Question: I am new to swift 3 and now I've got an error that I couldnt find the answer for...
I want to make a table view in my custom design and the part taht I wanted to register my xib file.
'''
// ViewController.swift
// Flash Chat
import UIKit
import Firebase
class ChatViewController: UIViewController , UITableViewDelegate , UITableViewDataSource {
@IBOutlet var heightConstraint: NSLayoutConstraint!
@IBOutlet var sendButton: UIButton!
@IBOutlet var messageTextfield: UITextField!
@IBOutlet var messageTableView: UITableView!
override func viewDidLoad() {
super.viewDidLoad()
messageTableView.delegate = self
messageTableView.dataSource = self
messageTableView.register(UINib(nibName : "MessageCell" , Bundle : nil), forCellReuseIdentifier: "customMessageCell")
}
func tableView(_ tableView: UITableView, cellForRowAt indexPath: IndexPath) -> UITableViewCell {
let cell = tableView.dequeueReusableCell(withIdentifier: "customMessageCell", for: indexPath) as! CustomMessageCell
let messageArray = ["First Message", "Second Message", "Third Message"]
cell.messageBody.text = messageArray[indexPath.row]
return cell
}
func tableView(_ tableView: UITableView, numberOfRowsInSection section: Int) -> Int {
return 3
}
@IBAction func sendPressed(_ sender: AnyObject) {
}
@IBAction func logOutPressed(_ sender: AnyObject) {
do {
try FIRAuth.auth()?.signOut()
} catch {
print(error)
}
guard (navigationController?.popToRootViewController(animated: true)) != nil
else {
print("ther is no view controller")
return
}
}
}
'''

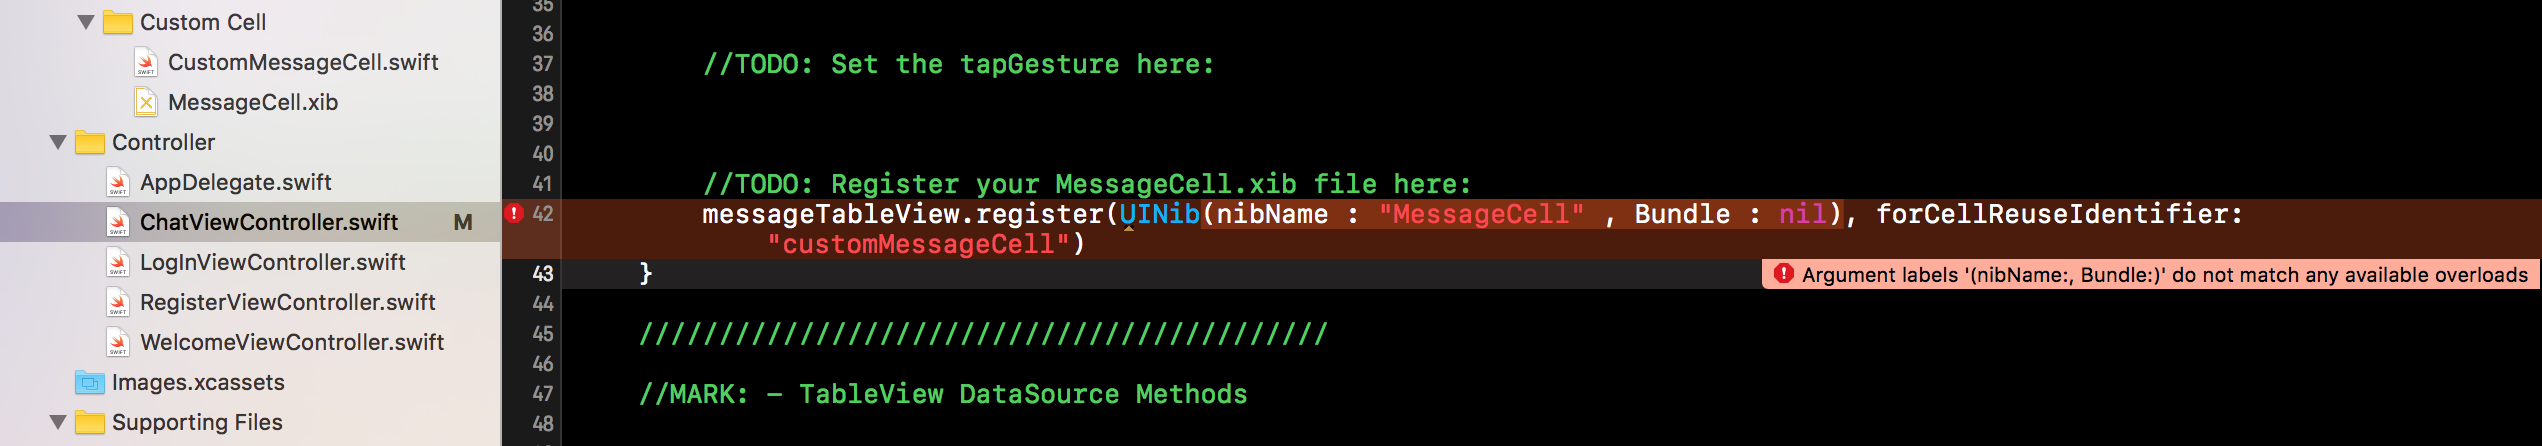
Answer: is the typo mistake , the Initializer called in not
is
'''
messageTableView.register(UINib(nibName : "MessageCell" , bundle : nil), forCellReuseIdentifier: "customMessageCell")
'''
or use
'''
messageTableView.register(UINib.init(nibName: "MessageCell", bundle: nil), forCellReuseIdentifier: "customMessageCell")
'''
not
'''
messageTableView.register(UINib(nibName : "MessageCell" , Bundle : nil), forCellReuseIdentifier: "customMessageCell")
'''